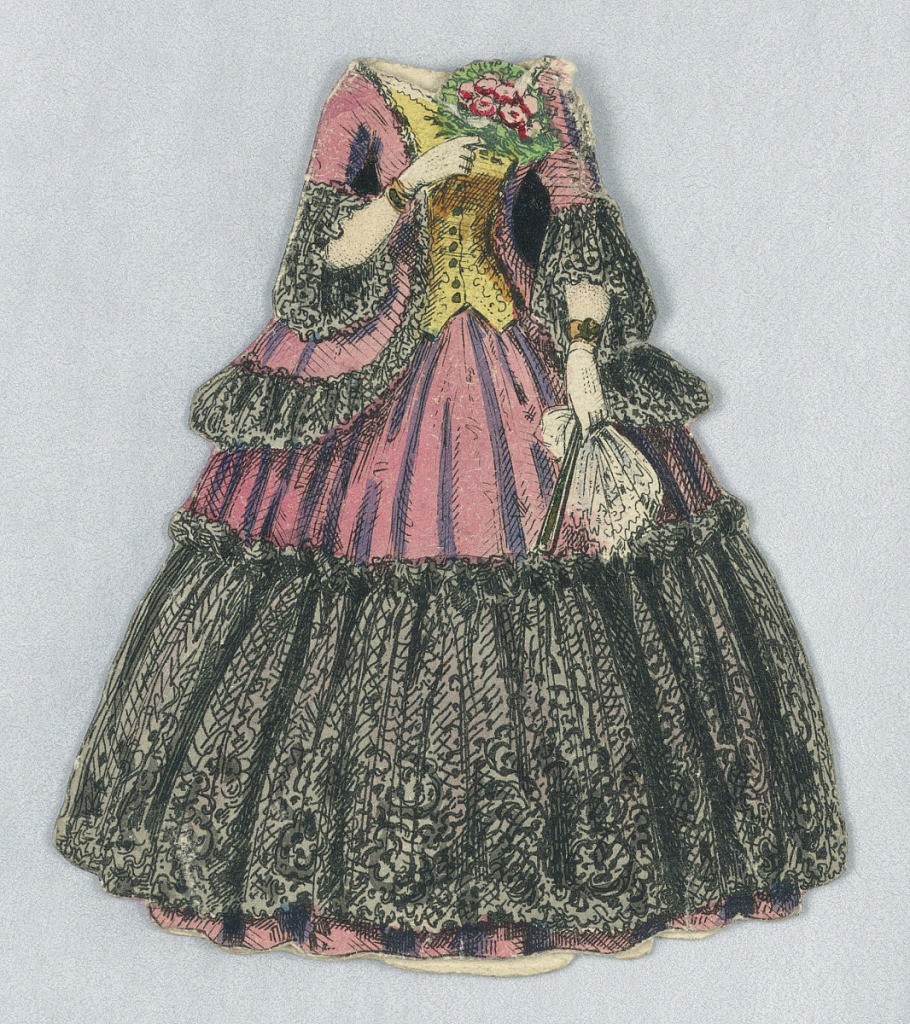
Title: Paper Doll Costume in Pink with Black Lace and Yellow Bodice
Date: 1876–80
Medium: Lithograph, brush and watercolor on cream heavy wove paper
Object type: Print
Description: Pink shell with black lace trim and yellow bodice. Doll holds bouquet of roses in her right hand, and a handkerchief in her left.  Both back and front of dress are represented.